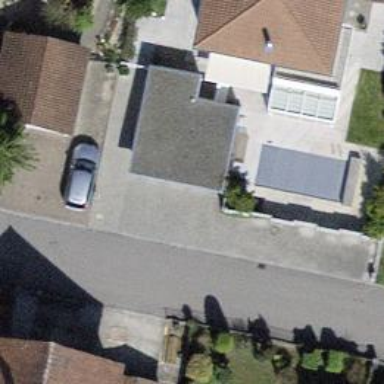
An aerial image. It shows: Garage.